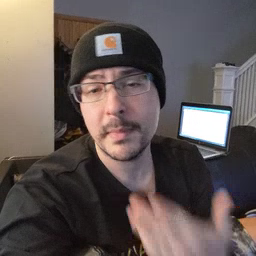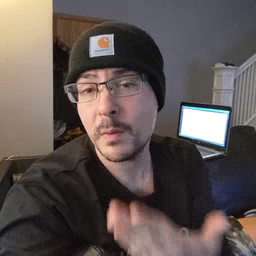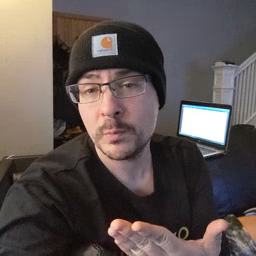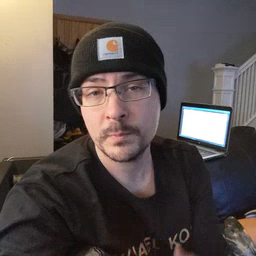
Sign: thankyou